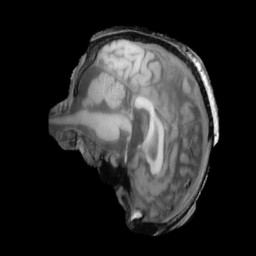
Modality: T1w
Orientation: sagittal
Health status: ill
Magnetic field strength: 3 T